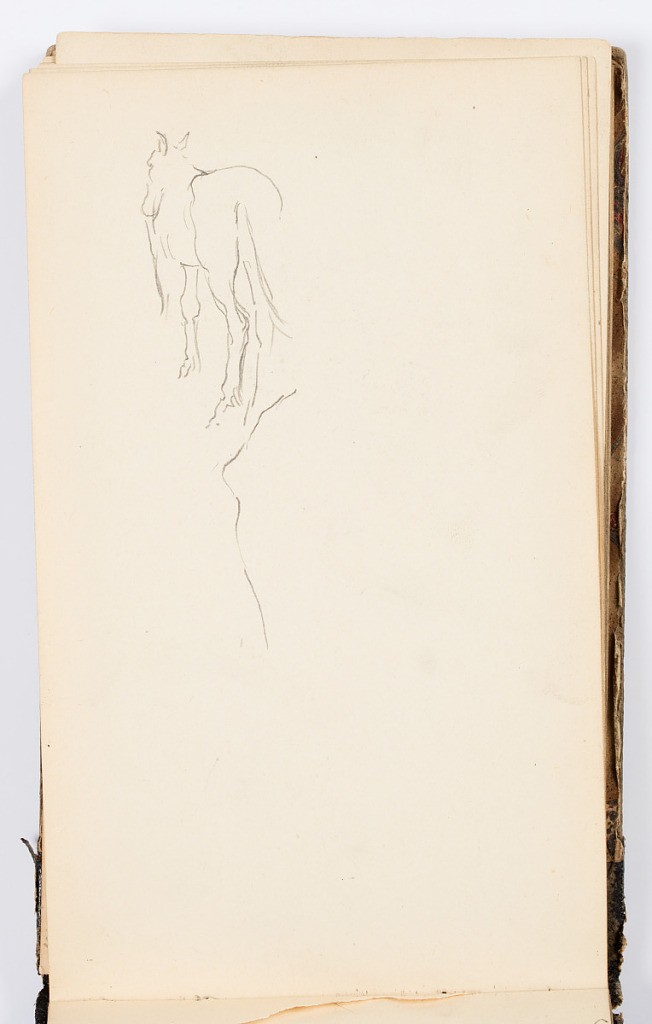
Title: Sketchbook Page
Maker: Kenyon Cox, American, 1856–1919
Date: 1875
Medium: Graphite on paper
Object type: Sketchbook folio
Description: Sketch of a horse, facing away from the viewer.